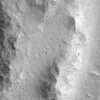
Atmospheric dust classification: not_dusty